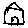
Label: house